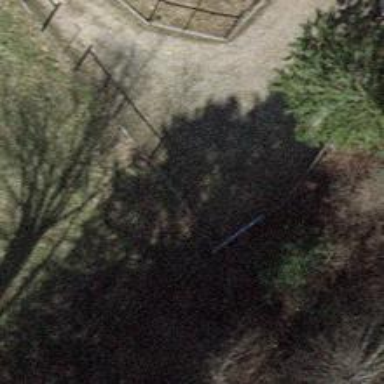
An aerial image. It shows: Gate.